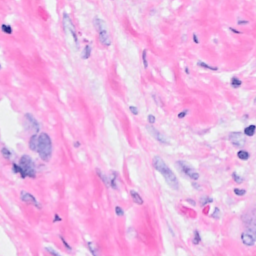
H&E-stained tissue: Breast